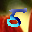
Label: 5